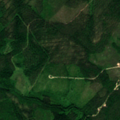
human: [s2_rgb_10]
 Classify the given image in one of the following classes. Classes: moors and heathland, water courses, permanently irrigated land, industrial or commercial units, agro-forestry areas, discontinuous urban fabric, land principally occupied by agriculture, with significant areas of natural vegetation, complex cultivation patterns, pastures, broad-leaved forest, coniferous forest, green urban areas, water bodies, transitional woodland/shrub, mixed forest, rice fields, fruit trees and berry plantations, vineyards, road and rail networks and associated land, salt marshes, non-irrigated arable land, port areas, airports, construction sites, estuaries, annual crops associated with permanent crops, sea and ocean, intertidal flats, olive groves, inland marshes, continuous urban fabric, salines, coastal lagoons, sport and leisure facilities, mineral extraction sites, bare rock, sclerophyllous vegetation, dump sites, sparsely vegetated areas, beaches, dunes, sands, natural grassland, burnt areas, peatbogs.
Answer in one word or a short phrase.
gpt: coniferous forest, mixed forest, transitional woodland/shrub